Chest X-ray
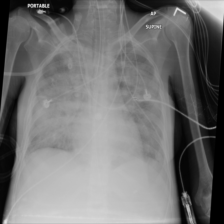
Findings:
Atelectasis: negative
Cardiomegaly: negative
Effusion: negative
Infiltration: negative
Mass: negative
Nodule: negative
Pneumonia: negative
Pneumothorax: negative
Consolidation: negative
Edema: negative
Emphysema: negative
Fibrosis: negative
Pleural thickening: negative
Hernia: negative